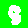
Digit: 8